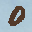
Label: 0